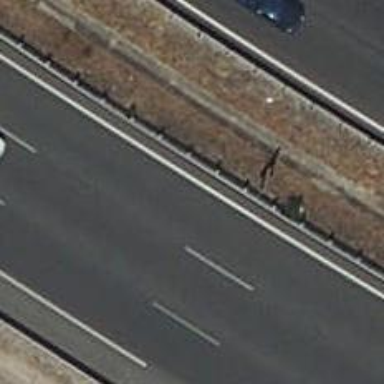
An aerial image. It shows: Jersey barrier wall.